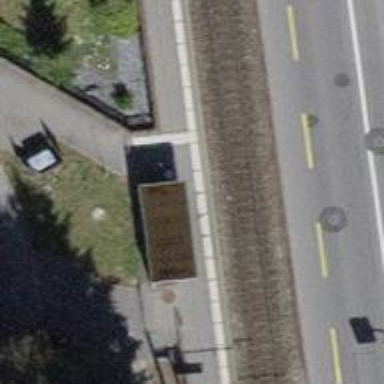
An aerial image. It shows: Railway halt station for public transport.